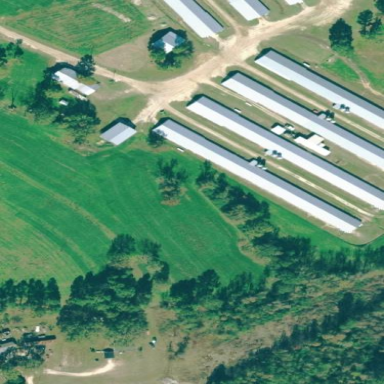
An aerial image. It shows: Farm auxiliary building.